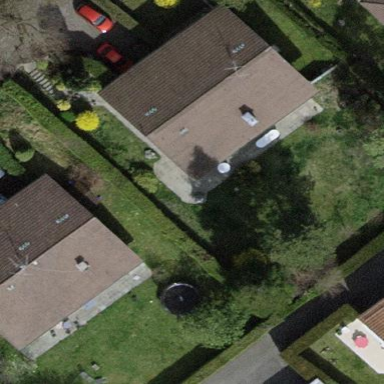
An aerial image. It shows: Garden enclosed by fence.